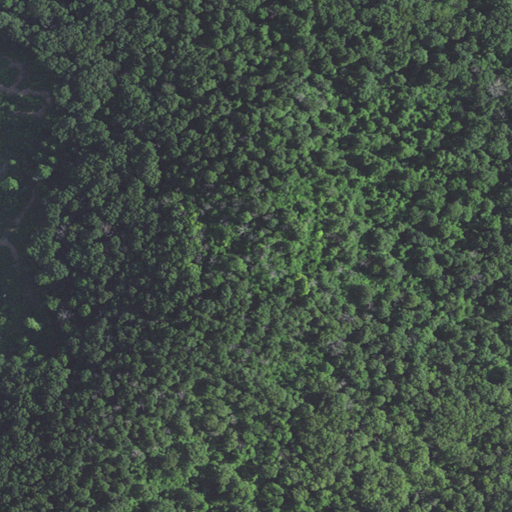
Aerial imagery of mountain in Kentucky named Grape Knob containing deciduous forest, mixed forest, and shrub